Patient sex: M
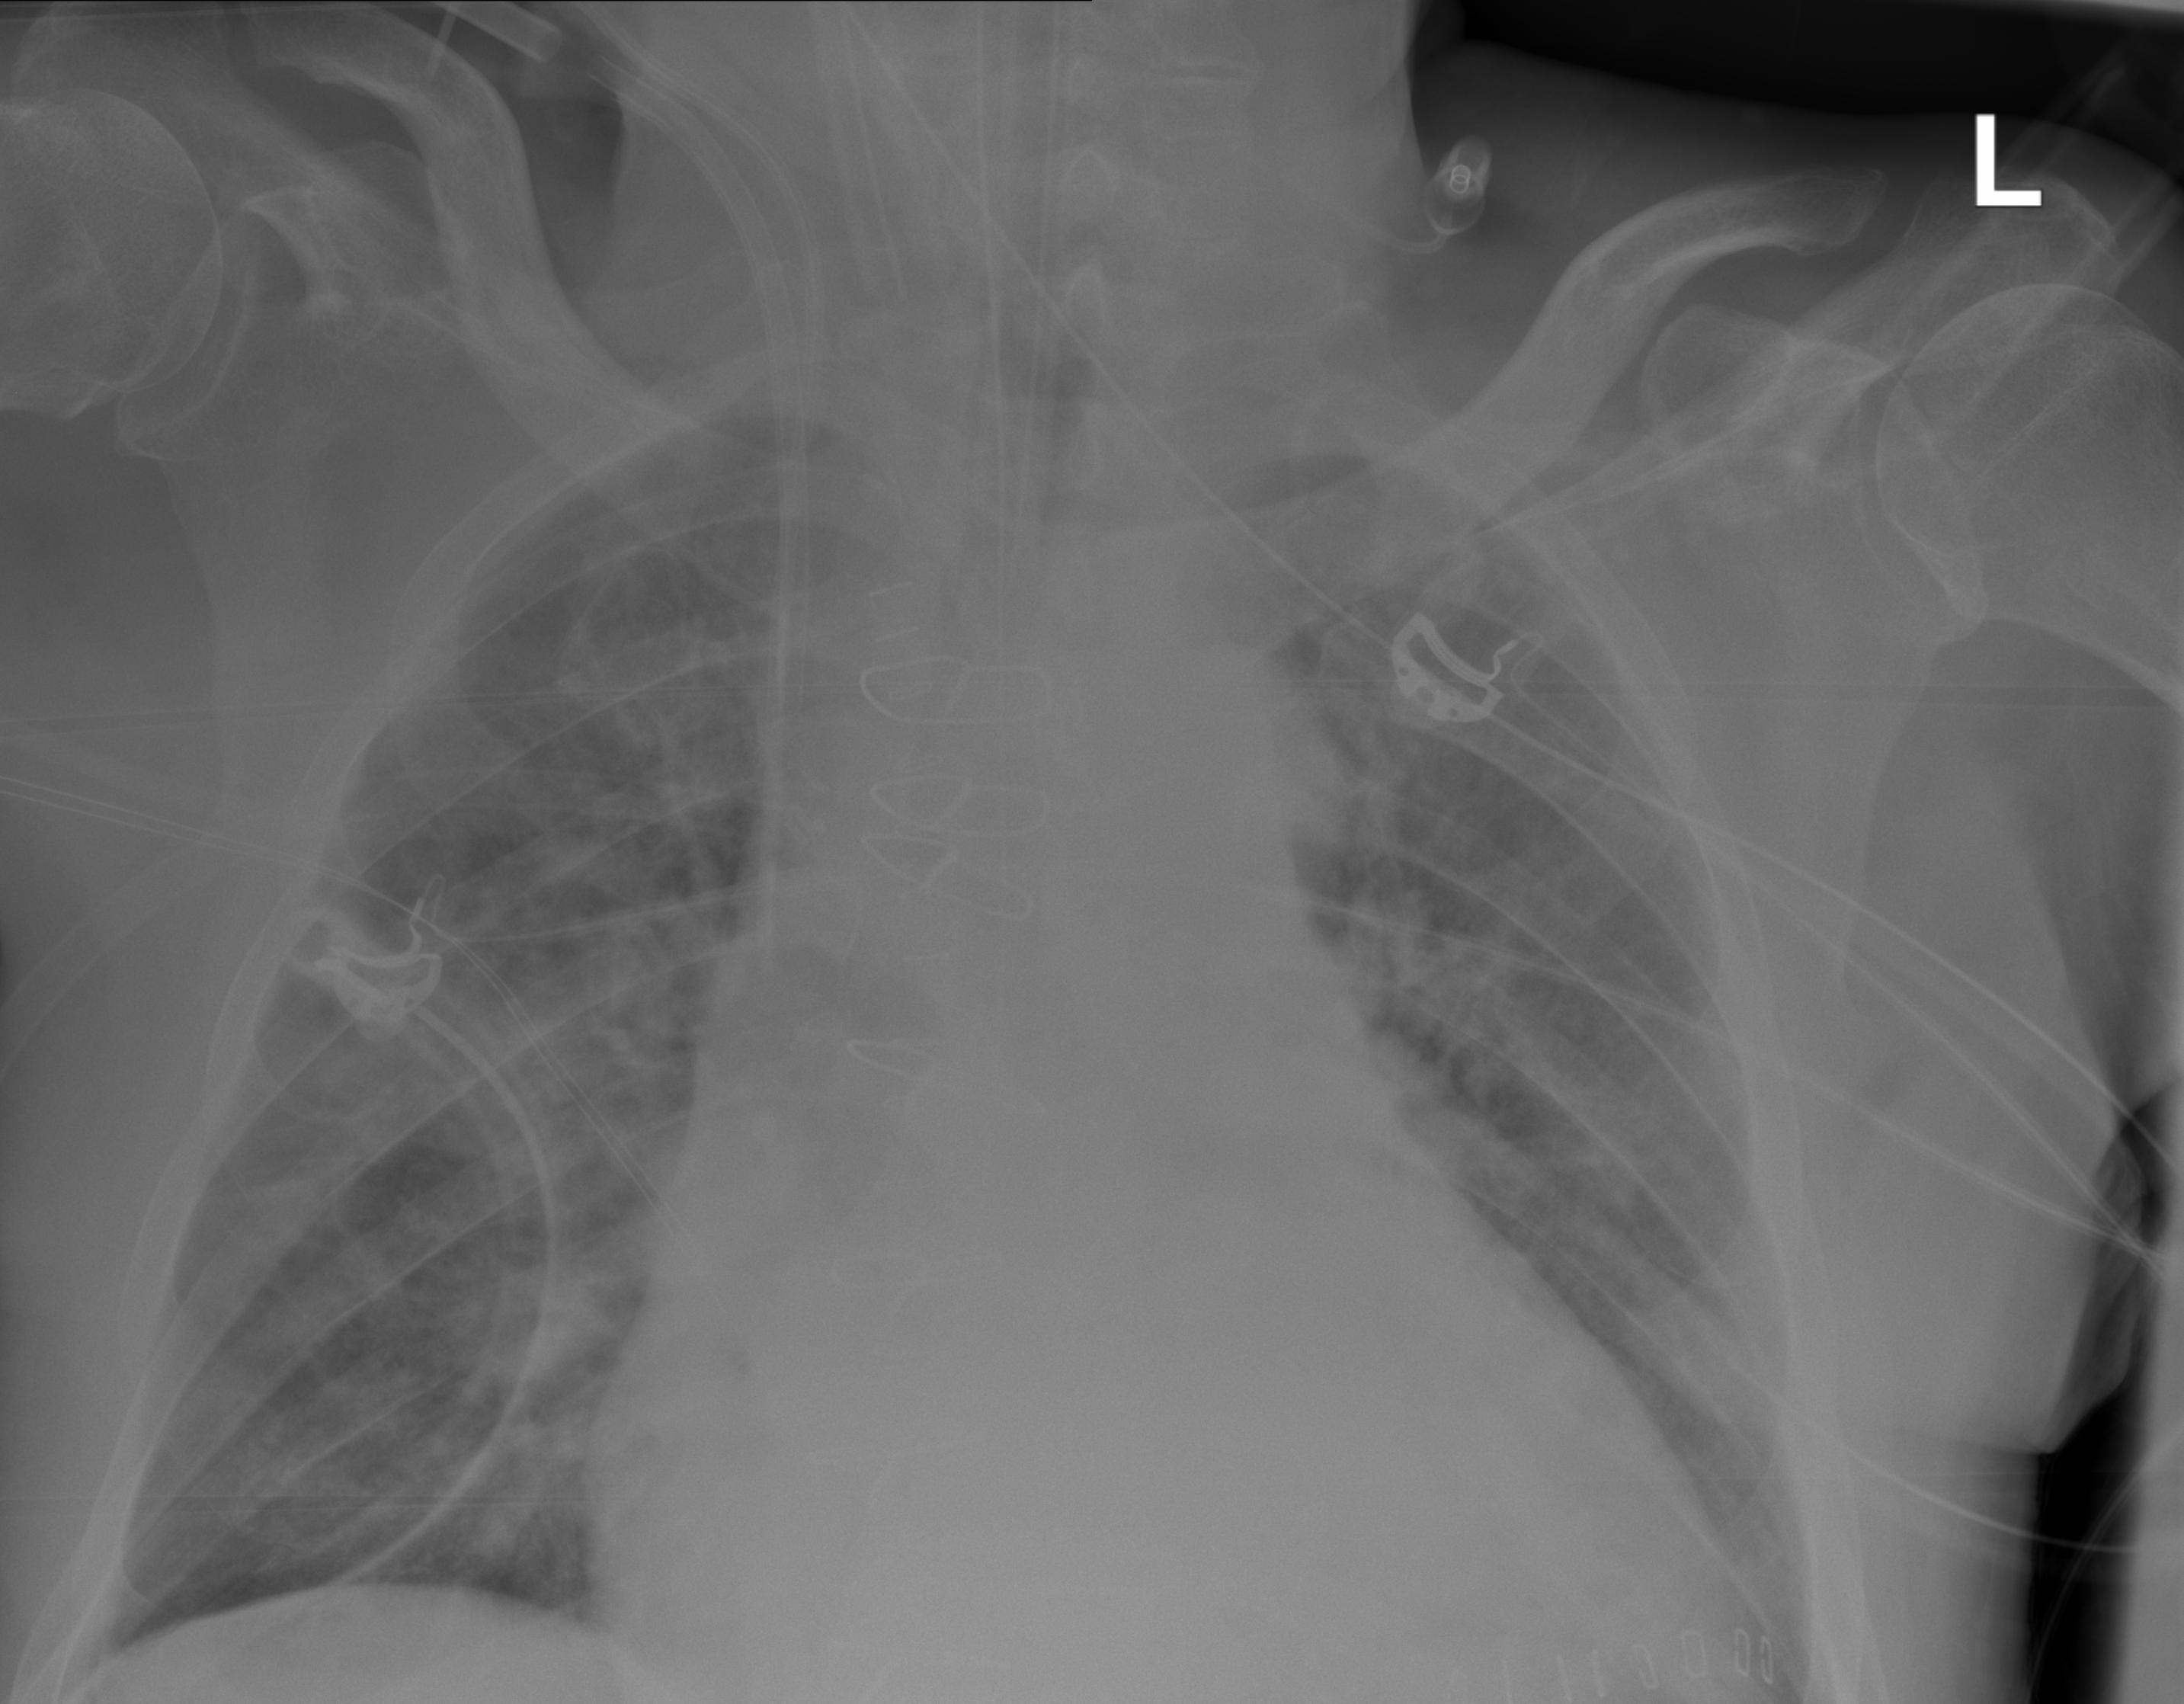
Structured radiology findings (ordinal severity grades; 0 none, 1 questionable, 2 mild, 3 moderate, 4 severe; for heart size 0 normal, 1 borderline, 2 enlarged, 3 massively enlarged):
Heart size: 3
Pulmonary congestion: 2
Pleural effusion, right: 0
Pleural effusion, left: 0
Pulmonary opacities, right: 0
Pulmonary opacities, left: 0
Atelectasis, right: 0
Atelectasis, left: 2